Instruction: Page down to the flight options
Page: flights
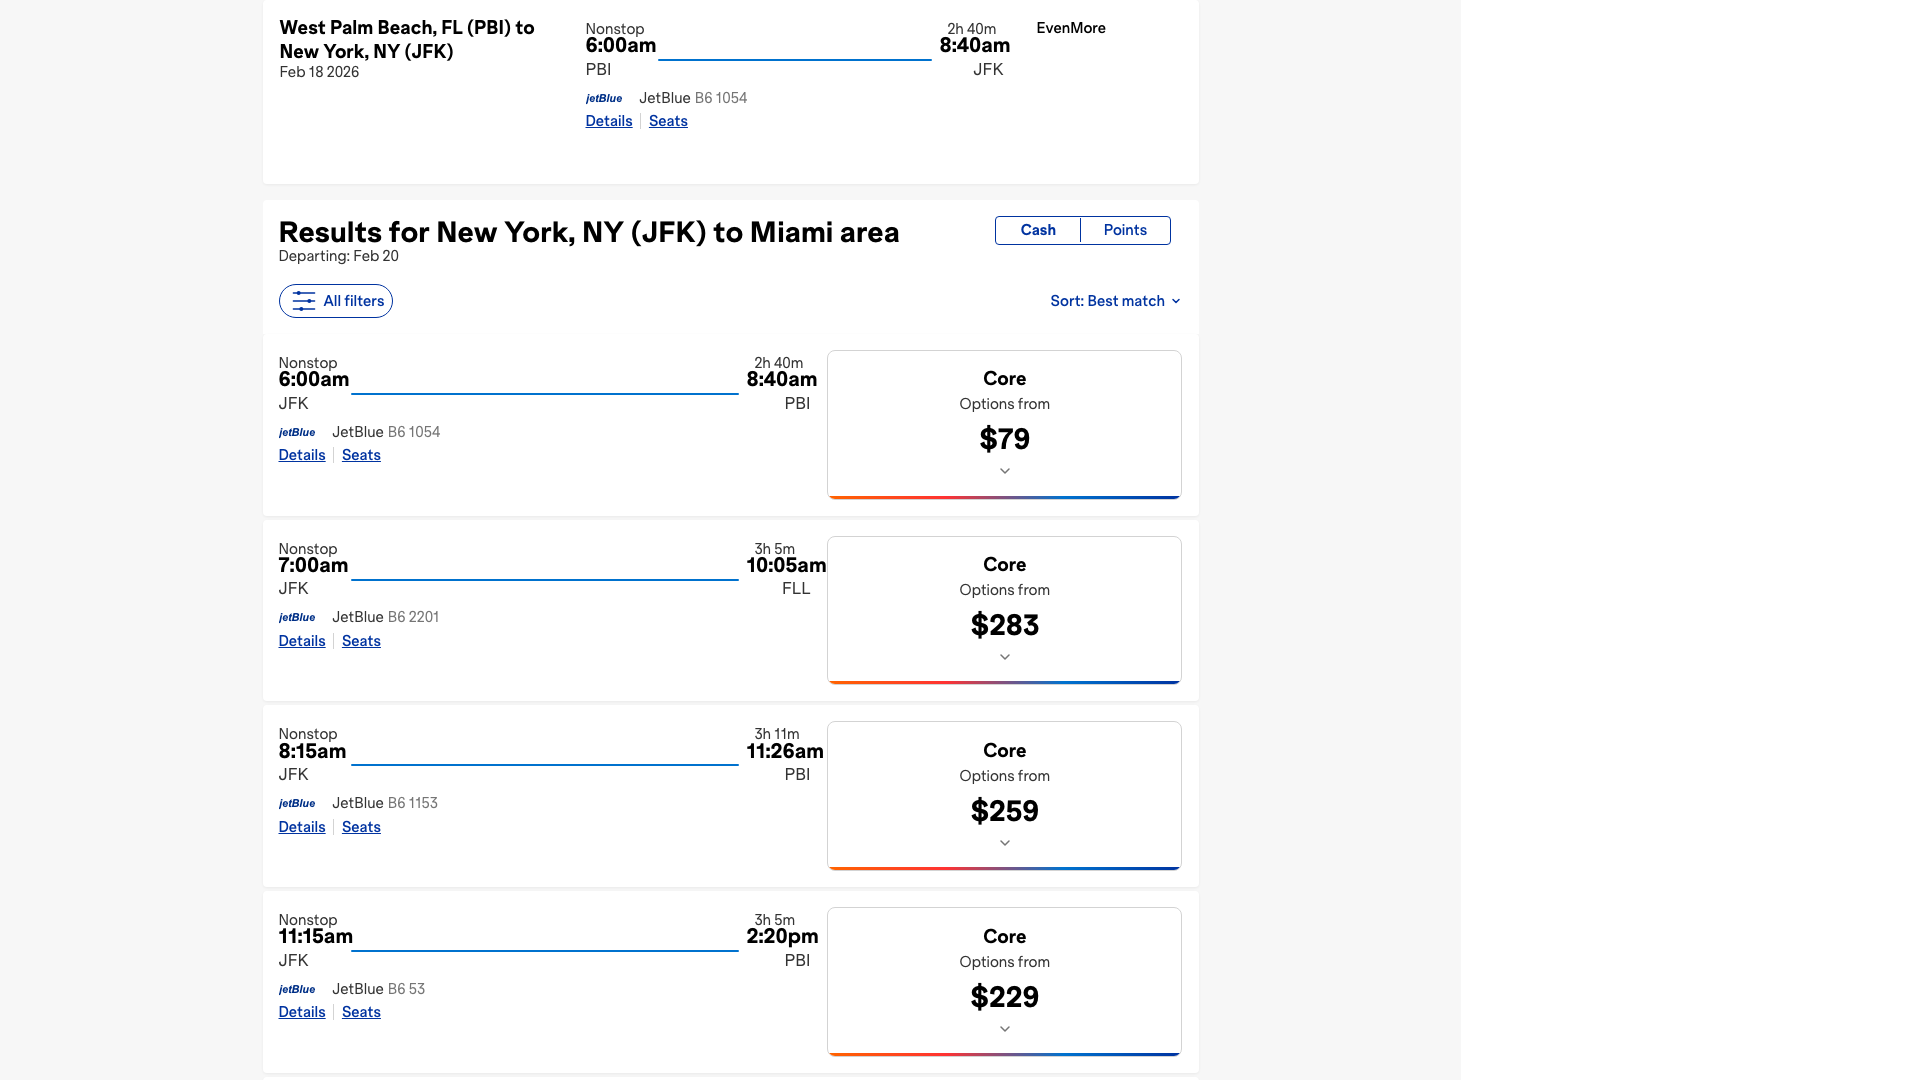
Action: scroll